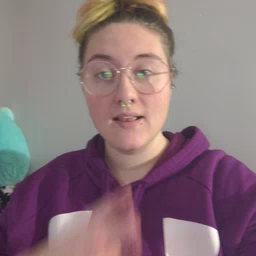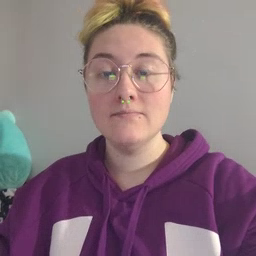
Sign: cat